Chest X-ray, PA view. Patient: 22 years old, sex F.
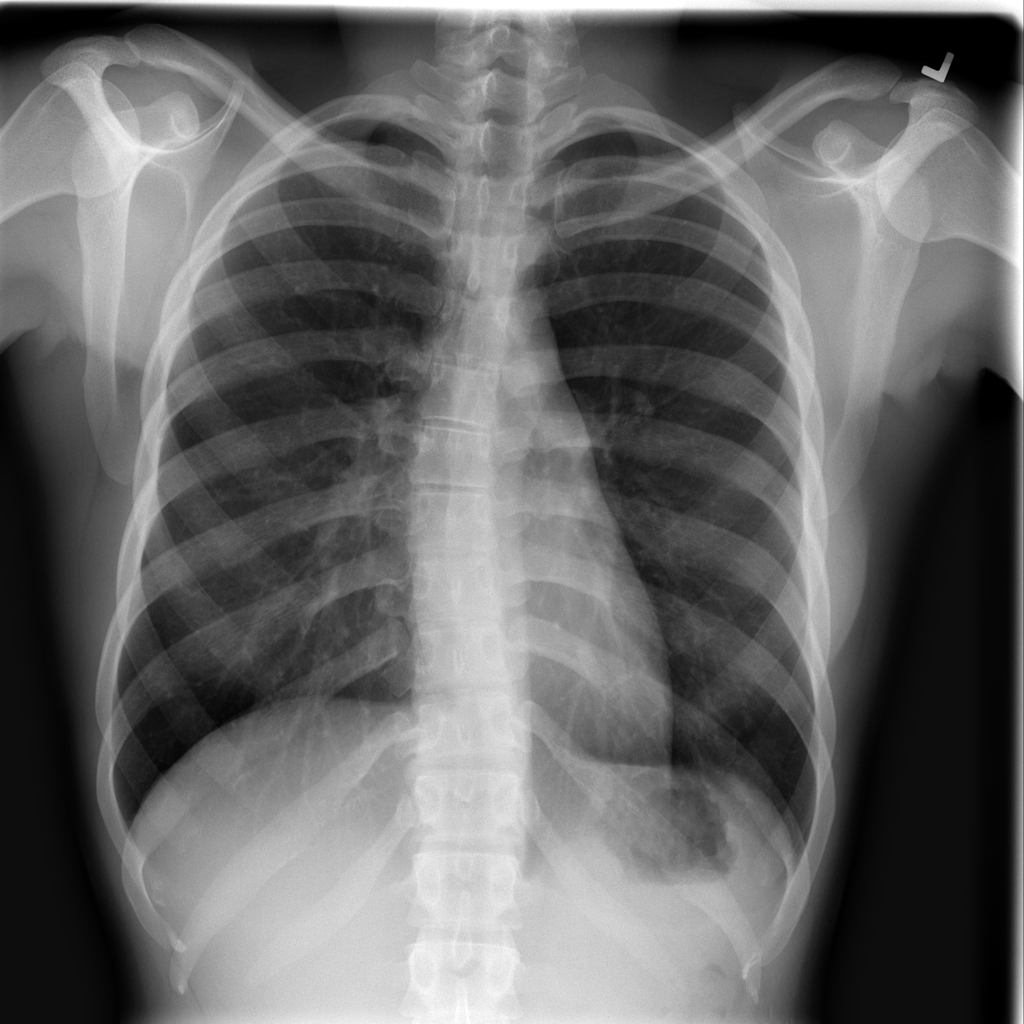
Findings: No Finding